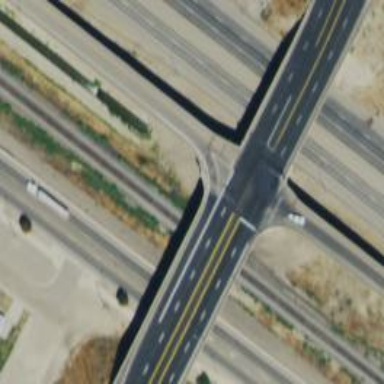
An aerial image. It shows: Bridge with asphalt surface. It is part of the trunk link highway.